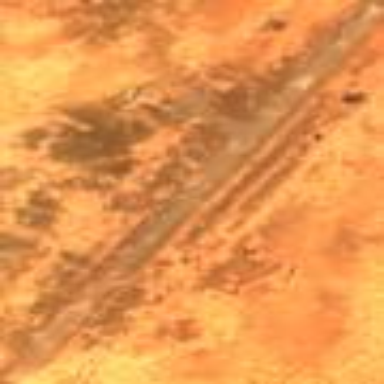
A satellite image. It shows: Runway at airport.